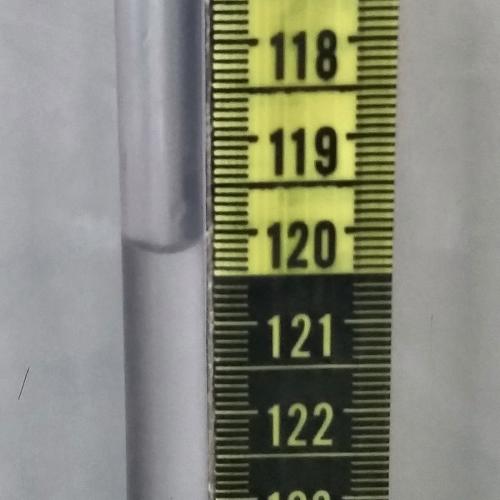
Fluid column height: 120.2 cm